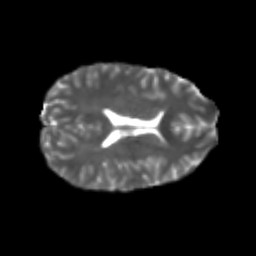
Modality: T2w
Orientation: axial
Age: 20
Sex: female
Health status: healthy
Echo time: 0.074 s